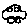
Label: car